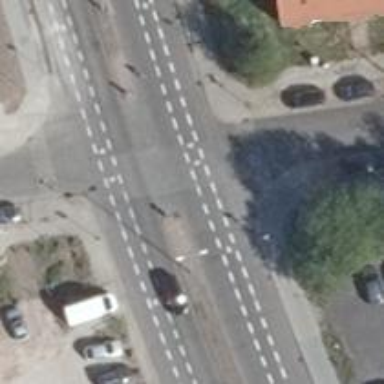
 and the sidewalk on the right side has concrete surface."